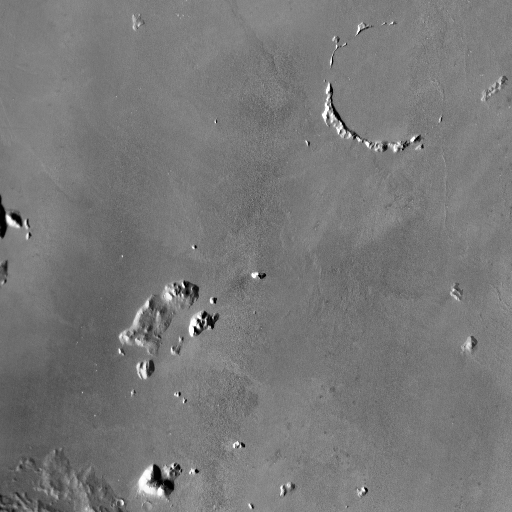
Crater classes present: Background, Other, Buried